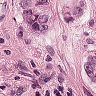
Metastatic tissue present: yes